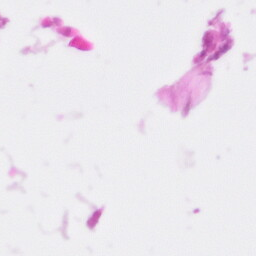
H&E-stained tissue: Pancreatic